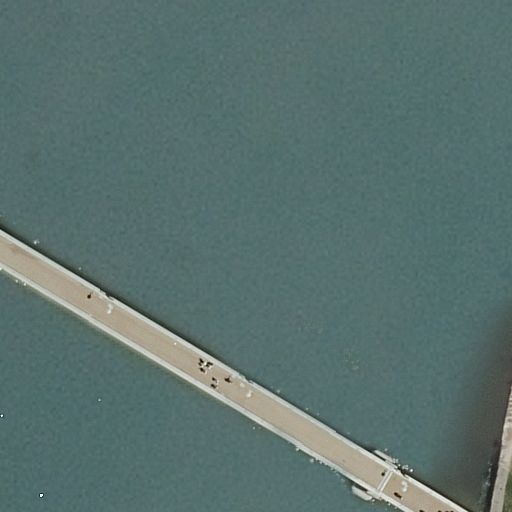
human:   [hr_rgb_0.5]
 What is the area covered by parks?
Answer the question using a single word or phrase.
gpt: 8848m2

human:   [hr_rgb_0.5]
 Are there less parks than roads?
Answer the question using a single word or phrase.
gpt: no

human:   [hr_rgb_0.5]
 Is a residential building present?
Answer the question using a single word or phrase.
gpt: no

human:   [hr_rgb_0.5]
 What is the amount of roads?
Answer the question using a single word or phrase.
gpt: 1

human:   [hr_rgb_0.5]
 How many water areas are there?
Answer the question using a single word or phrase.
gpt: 1

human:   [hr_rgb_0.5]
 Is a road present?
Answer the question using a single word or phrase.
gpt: yes

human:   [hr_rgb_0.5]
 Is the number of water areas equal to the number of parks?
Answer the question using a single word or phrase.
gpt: yes

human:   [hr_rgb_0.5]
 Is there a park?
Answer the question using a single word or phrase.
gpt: yes

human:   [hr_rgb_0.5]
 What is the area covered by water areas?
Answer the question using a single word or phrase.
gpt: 10561m2

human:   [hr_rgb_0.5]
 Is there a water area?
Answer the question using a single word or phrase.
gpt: yes

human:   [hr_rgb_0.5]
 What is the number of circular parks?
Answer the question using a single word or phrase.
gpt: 0

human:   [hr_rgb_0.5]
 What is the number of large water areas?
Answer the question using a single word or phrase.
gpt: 1

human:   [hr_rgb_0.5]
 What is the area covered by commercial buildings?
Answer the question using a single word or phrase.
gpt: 0m2

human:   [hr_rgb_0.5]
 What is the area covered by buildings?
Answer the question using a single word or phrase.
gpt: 0m2

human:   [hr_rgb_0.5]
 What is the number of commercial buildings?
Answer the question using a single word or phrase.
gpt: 0

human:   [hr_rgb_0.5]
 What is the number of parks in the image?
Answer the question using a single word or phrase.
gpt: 1

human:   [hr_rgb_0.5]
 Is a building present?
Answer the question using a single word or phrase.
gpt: no

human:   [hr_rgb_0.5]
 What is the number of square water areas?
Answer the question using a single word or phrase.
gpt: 0

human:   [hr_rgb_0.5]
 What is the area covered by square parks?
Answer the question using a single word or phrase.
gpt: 0m2

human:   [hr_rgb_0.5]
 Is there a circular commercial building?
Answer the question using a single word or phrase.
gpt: no

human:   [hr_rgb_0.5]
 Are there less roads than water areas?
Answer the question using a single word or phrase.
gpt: no

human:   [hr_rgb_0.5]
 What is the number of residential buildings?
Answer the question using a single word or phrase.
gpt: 0

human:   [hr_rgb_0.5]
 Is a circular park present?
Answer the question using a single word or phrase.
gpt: no

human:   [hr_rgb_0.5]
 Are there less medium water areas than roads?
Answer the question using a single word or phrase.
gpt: yes

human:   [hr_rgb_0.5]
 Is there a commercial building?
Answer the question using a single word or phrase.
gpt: no

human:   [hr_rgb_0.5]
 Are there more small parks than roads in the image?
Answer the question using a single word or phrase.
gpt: no

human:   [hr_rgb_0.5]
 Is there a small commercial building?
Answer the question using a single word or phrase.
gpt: no

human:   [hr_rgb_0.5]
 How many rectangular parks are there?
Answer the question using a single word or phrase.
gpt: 1

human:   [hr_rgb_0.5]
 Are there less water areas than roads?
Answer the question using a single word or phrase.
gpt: no

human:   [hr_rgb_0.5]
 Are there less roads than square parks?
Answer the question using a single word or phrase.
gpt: no

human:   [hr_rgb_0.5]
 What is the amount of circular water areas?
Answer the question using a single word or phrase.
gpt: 0

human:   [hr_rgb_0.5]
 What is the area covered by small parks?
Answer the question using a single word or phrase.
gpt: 0m2

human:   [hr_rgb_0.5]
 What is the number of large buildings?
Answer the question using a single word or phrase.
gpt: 0

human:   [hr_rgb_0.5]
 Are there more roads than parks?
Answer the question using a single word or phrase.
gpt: no

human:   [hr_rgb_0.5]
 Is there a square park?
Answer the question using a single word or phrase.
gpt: no

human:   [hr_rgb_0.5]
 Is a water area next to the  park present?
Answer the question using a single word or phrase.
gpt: yes

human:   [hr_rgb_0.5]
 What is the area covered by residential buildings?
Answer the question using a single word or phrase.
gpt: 0m2

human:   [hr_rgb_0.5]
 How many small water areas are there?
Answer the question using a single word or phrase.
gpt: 0

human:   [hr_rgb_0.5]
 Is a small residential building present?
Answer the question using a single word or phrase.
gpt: no

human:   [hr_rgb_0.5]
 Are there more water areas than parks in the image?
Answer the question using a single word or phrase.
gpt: no

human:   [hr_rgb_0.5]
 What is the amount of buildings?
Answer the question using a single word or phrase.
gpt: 0

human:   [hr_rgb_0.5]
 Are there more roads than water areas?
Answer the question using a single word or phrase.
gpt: no

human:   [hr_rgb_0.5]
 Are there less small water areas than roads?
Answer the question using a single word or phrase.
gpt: yes

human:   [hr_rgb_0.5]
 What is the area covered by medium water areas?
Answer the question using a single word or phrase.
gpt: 0m2

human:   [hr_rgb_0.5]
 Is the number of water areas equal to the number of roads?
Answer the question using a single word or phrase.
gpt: yes

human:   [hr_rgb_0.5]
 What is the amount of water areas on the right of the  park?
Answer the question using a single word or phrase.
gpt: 0

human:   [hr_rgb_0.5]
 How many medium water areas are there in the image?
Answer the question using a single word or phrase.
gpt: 0

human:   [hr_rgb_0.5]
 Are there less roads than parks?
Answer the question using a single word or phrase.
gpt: no

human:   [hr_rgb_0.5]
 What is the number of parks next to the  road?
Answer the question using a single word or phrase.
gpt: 1

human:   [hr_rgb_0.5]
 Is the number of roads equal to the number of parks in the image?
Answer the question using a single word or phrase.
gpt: yes

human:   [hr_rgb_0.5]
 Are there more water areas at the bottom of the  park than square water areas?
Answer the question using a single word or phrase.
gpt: no

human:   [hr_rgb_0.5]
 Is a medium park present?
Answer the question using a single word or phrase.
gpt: no

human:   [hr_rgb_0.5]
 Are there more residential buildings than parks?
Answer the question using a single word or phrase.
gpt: no

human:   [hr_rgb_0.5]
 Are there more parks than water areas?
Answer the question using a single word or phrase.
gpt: no

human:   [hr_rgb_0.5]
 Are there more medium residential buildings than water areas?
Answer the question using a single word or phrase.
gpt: no

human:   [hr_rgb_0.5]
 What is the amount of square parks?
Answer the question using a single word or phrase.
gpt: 0

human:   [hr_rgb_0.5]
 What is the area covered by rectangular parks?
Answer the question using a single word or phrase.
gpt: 8848m2

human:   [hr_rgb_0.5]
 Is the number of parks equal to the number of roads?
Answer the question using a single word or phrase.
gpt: yes

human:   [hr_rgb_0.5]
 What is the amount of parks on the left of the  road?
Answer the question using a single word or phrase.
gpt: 0

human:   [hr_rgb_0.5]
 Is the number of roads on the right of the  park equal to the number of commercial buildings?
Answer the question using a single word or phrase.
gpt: yes

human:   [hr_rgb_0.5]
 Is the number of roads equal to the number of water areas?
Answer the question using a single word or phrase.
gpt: yes

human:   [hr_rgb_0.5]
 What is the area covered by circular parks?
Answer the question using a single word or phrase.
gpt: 0m2

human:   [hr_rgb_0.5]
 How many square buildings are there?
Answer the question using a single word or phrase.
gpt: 0

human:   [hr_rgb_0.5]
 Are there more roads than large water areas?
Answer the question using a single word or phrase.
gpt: no